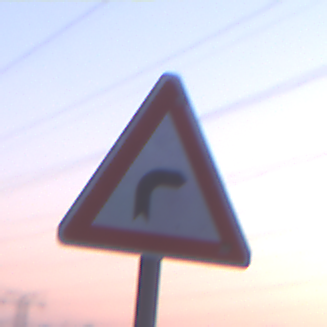
Verkehrszeichen: KurveRechts
Umgebung: Outdoor, Nature
Tageszeit: SunriseSunset
Wetter: Clear
Licht: Natural
Jahreszeit: NotSpecified
Kontrast: LowContrast